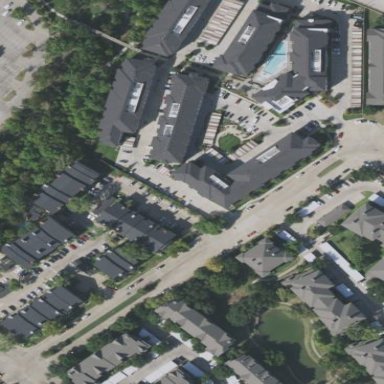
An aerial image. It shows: Residential area with apartments.